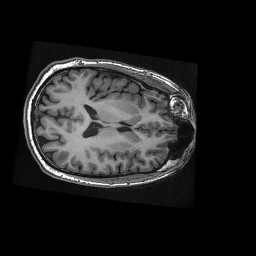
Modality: T1w
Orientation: axial
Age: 30
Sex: male
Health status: healthy
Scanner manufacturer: ge
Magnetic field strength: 3 T
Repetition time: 0.0087 s
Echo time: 0.003256 s